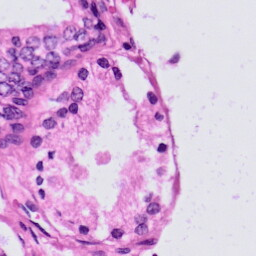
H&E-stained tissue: Prostate